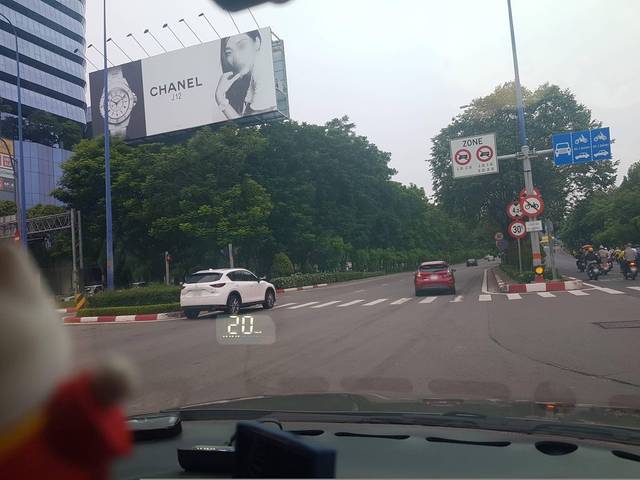
Region: Vietnam
Coordinates: 10.773, 106.723